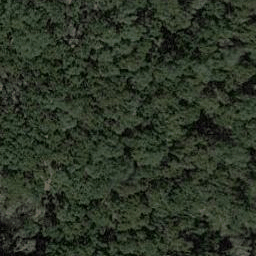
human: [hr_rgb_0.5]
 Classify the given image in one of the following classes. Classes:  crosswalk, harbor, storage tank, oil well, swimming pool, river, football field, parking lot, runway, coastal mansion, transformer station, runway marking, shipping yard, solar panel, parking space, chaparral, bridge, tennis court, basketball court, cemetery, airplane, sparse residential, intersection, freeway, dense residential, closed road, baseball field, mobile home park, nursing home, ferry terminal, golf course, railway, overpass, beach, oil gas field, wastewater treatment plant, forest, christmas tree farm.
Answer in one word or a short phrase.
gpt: forest